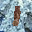
Label: 1